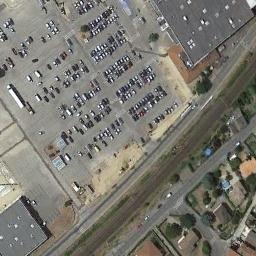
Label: railway